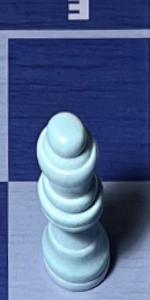
Label: Queen_White